Interaction volume radius: 10 \u00c5
Interaction volume height: 35 \u00c5
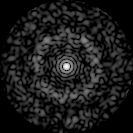
Disorder parameter: 0.8284